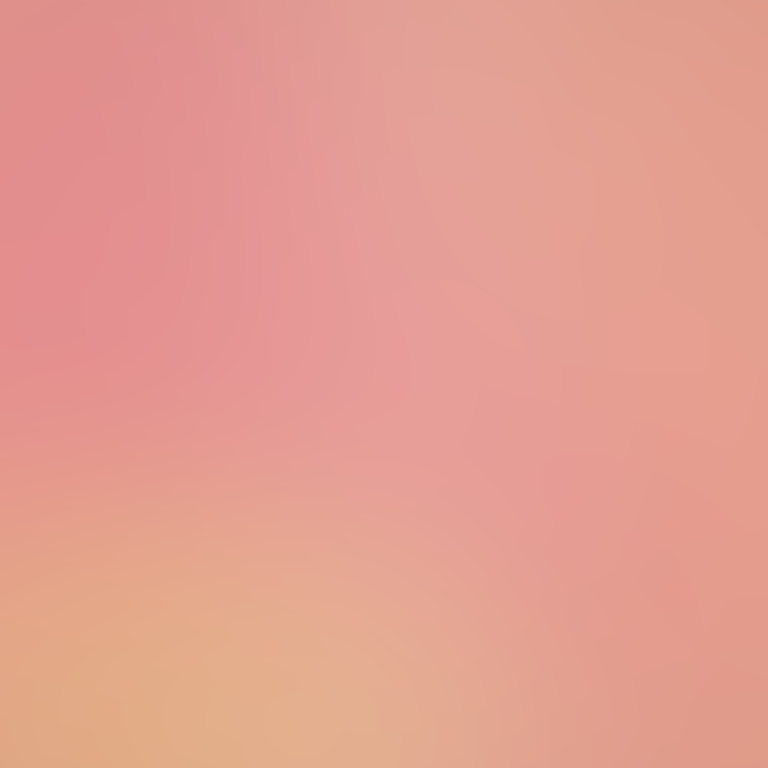
Abstract light effect, smooth gradient from soft pink to warm peach, serene atmosphere, diffuse light, no room, no furniture, no objects.